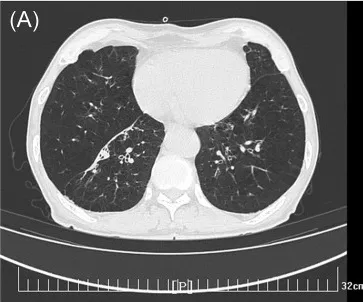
Temperature, EOS, and lung CT changes before, during, and after hospitalization for pulmonary symptoms. (A) A lung CT scan conducted 3 months prior to hospitalization revealed a history of bilateral chronic bronchitis and emphysema, along with several old lesions beneath the pleural space of the right lower lobe.
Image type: radiology (ct)